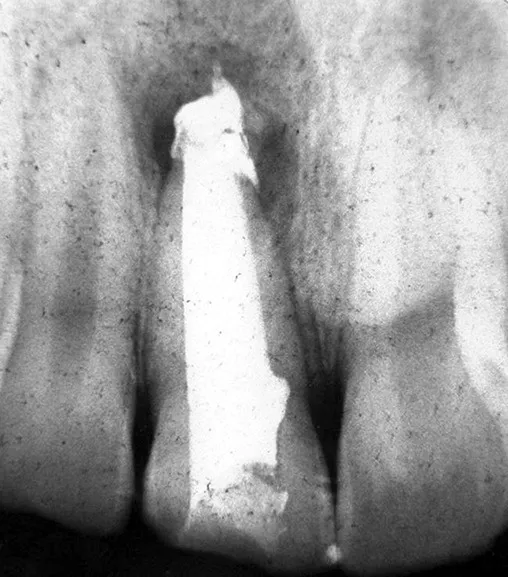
IOPA of calcium hydroxide placement in canal for disinfection.
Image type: radiology (x_ray)